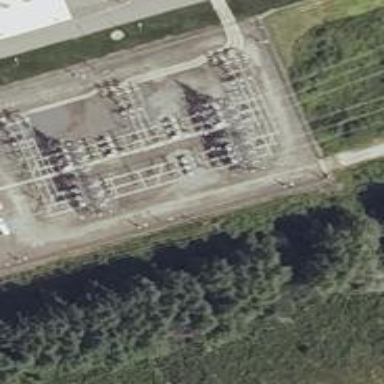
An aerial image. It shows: Switch for power supply.